Chest X-ray. View position: PA
Patient age: 32
Patient sex: M
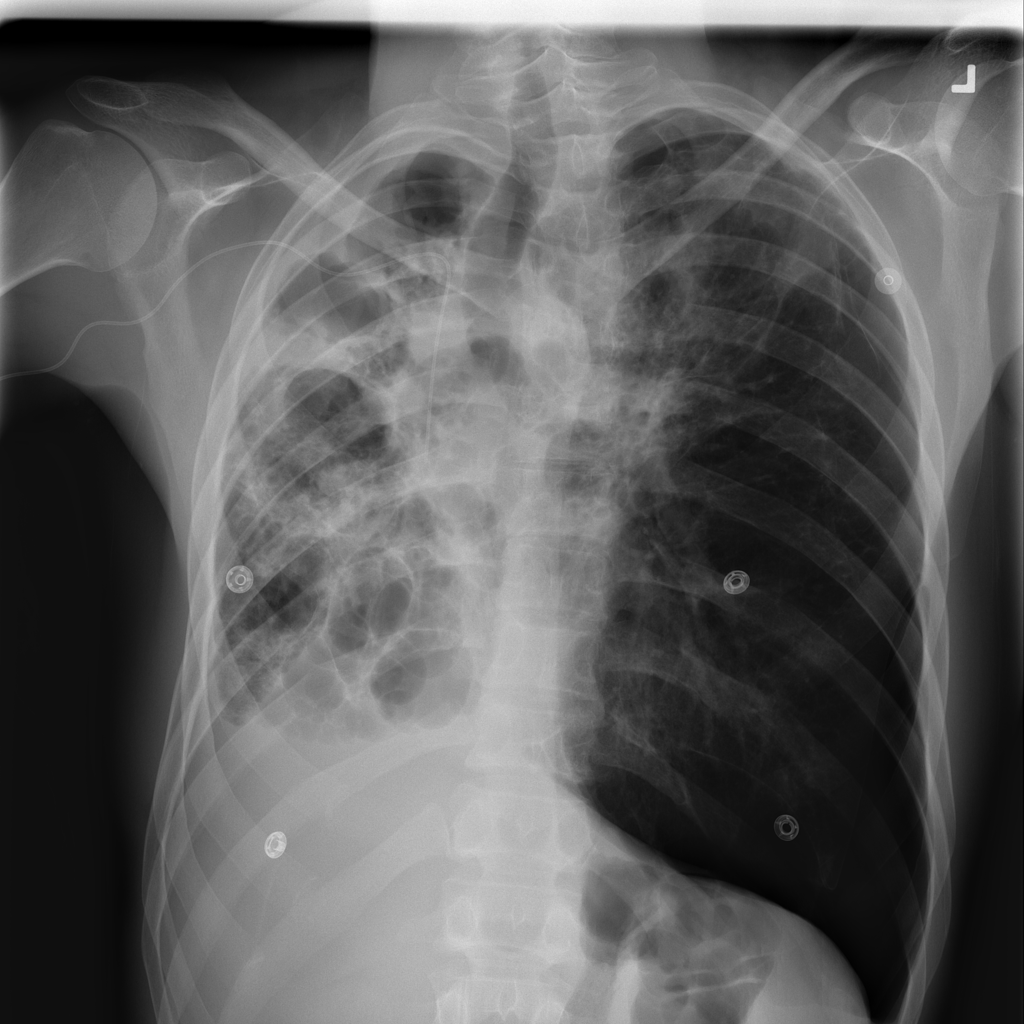
Finding: Pneumothorax